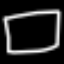
Label: square